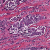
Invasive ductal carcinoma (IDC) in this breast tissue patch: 0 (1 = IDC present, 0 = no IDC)